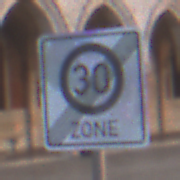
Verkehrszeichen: EndeZone30
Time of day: SunriseSunset
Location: Outdoor (Urban)
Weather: Clear
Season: NotSpecified
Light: Natural